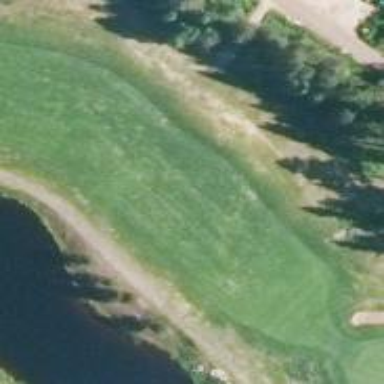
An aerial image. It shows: Golf hole.